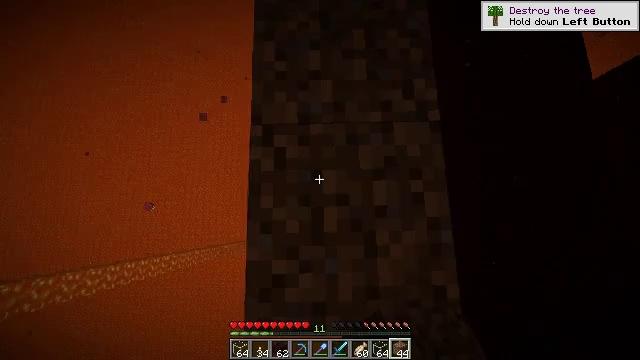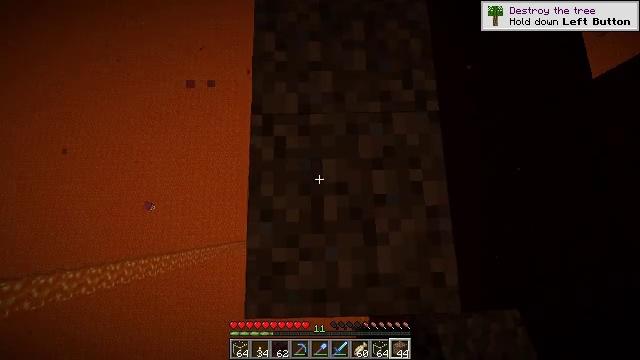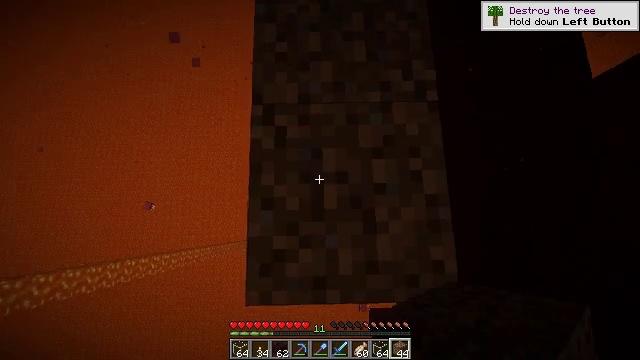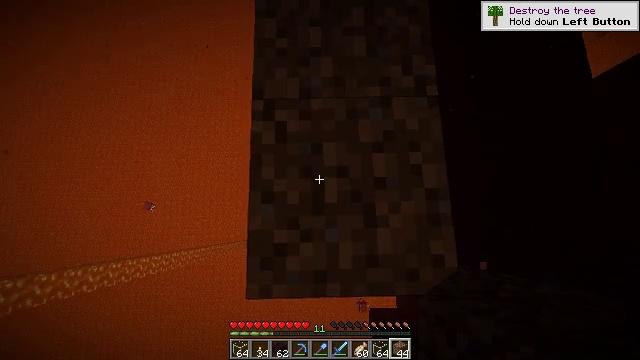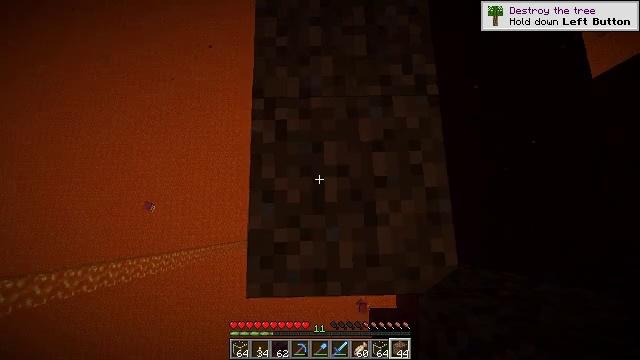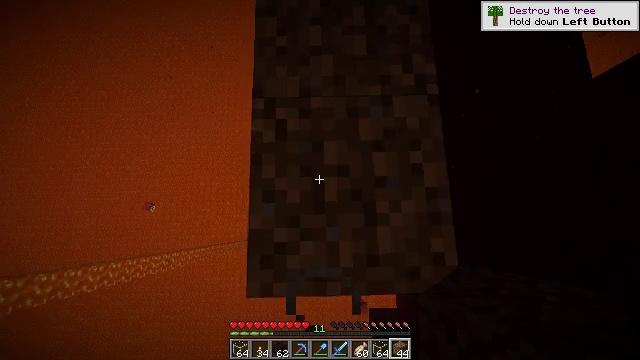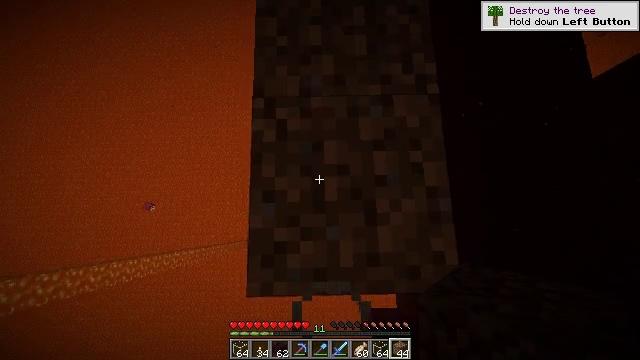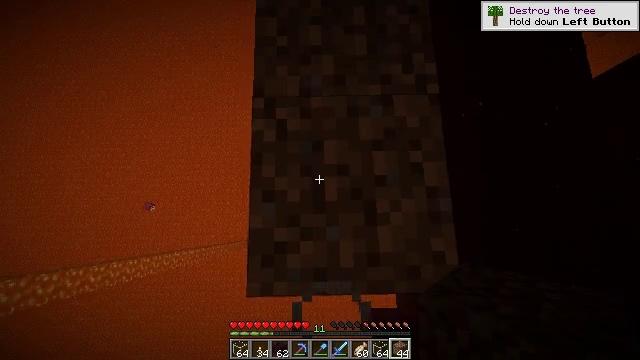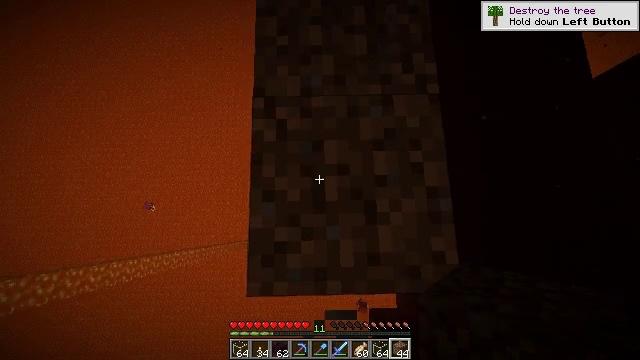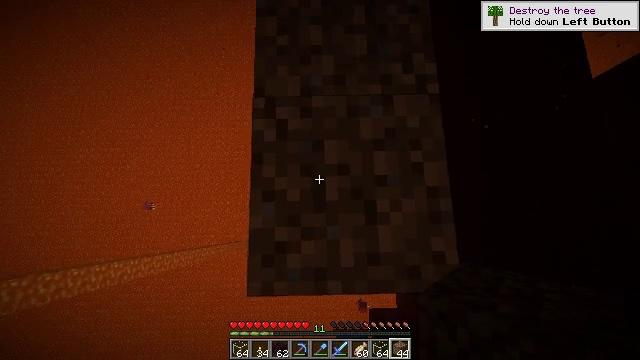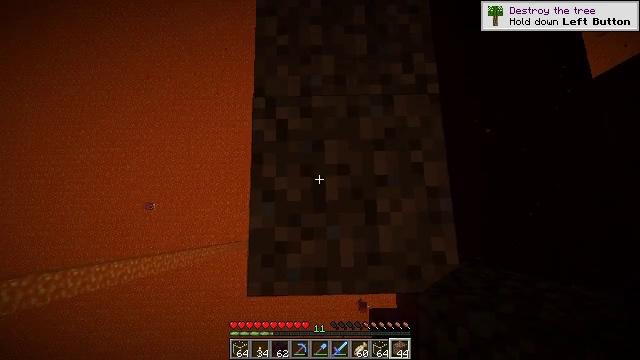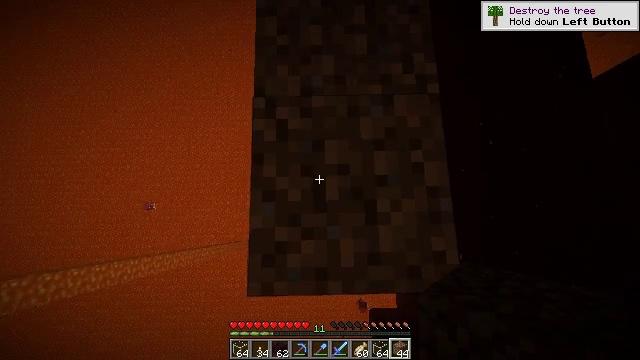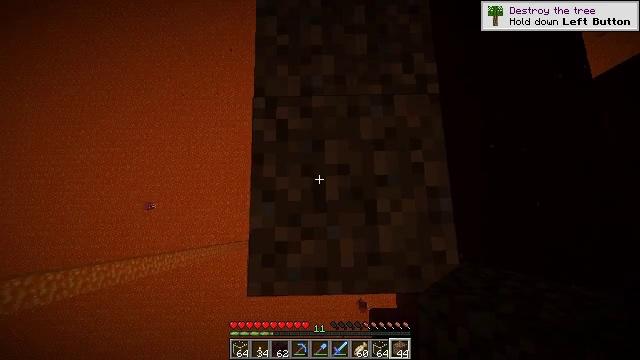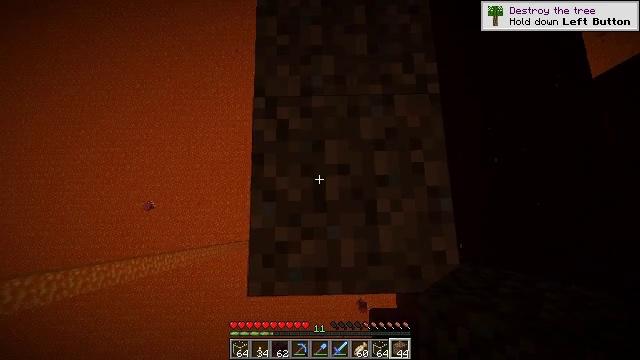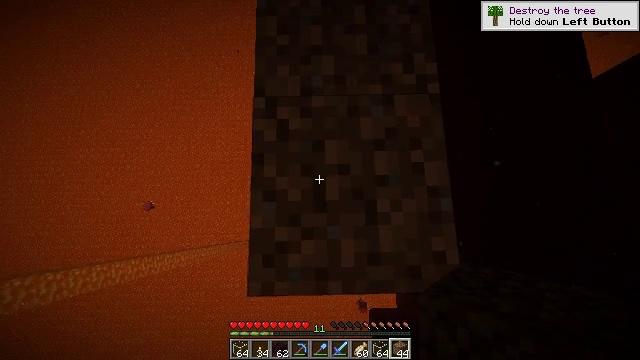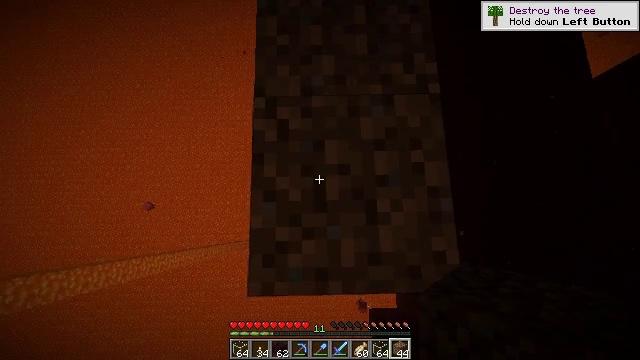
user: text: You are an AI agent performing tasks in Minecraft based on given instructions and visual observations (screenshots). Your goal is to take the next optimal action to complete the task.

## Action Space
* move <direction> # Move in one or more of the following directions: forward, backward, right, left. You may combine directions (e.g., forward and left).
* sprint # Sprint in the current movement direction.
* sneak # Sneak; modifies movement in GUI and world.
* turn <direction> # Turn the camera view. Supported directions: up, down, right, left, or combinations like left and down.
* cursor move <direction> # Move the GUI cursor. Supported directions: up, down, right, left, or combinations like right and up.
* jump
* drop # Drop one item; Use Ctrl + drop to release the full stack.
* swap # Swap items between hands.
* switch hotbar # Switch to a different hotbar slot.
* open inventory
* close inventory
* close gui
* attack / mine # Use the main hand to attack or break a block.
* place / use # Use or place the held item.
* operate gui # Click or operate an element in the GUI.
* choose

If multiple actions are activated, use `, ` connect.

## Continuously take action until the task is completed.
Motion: motion action
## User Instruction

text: Pick up the stone slab block.
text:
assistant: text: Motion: move back, sneak, use / place
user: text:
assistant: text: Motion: move back, sneak, use / place
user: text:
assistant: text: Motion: move back, sneak, use / place
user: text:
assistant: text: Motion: move back, sneak, use / place
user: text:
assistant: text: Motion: move back, sneak, use / place
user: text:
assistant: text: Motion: move back, sneak, use / place
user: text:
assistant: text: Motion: move back, sneak, use / place
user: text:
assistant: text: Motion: move back, sneak, use / place
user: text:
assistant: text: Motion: move back, sneak, use / place
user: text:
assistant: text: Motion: move back, sneak, use / place
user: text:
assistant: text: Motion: move back, sneak, use / place
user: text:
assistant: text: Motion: move back, sneak, use / place
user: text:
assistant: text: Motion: move back, sneak, use / place
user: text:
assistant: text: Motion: move back, sneak, use / place
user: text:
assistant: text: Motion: move back, sneak, use / place
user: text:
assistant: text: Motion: move back, sneak, use / place
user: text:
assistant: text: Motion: move back, sneak, use / place
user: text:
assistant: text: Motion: move back, sneak, use / place
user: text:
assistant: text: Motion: move back, sneak
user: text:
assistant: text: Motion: move back, sneak, turn right
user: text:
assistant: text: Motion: move back, sneak, turn right and down
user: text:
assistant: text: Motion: move back, sneak, turn right
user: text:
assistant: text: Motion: move back, sneak, turn right
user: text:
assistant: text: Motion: move back, sneak, turn right and up
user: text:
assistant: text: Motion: move back, sneak, turn right and up
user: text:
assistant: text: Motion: sneak, turn up
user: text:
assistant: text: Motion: sneak, turn left
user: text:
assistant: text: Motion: sneak
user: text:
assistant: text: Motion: sneak, turn right
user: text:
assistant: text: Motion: sneak, turn right